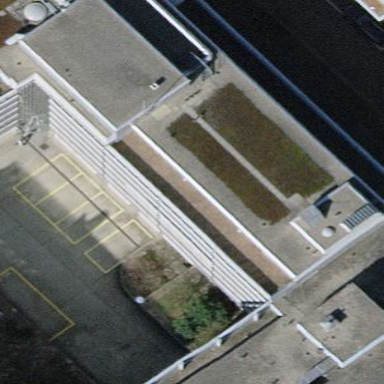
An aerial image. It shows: Commercial building.